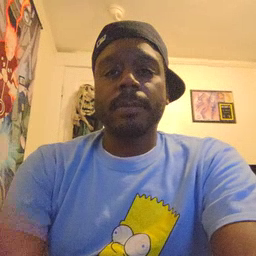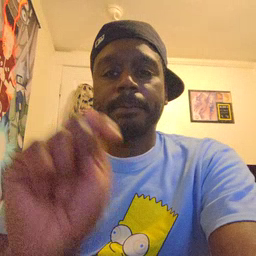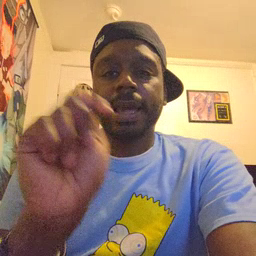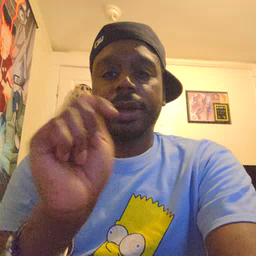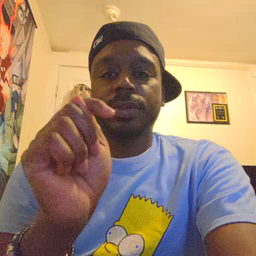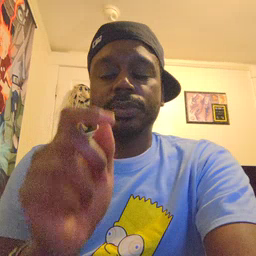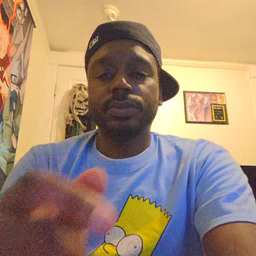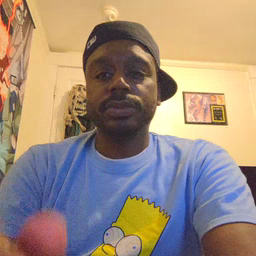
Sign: potty